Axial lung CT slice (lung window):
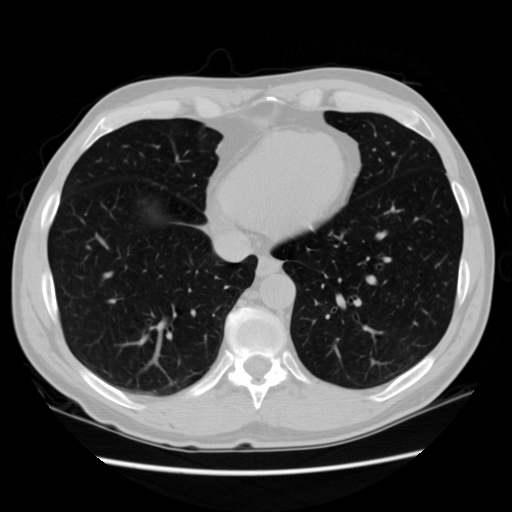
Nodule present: no